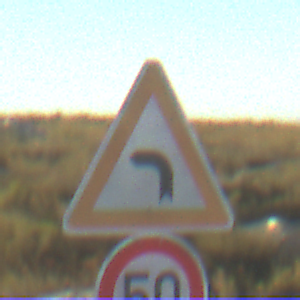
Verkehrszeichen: KurveLinks
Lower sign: Geschwindigkeit50
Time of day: SunriseSunset
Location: Outdoor (Nature)
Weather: PartlyCloudy
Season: NotSpecified
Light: Natural